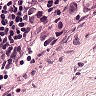
Metastatic tissue present: yes